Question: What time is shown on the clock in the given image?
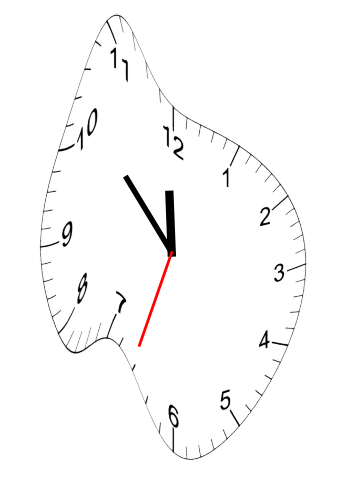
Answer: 11:52:33